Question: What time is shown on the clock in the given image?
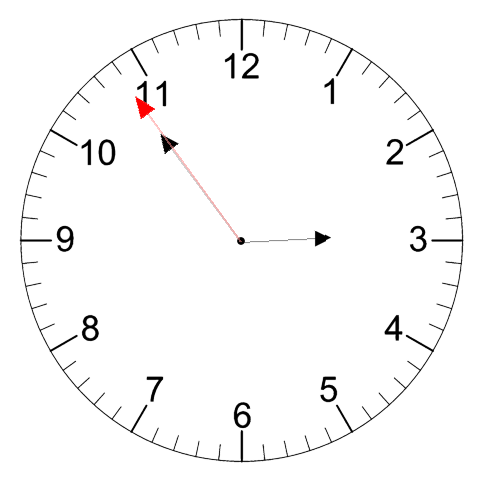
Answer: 02:53:54